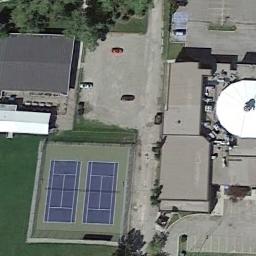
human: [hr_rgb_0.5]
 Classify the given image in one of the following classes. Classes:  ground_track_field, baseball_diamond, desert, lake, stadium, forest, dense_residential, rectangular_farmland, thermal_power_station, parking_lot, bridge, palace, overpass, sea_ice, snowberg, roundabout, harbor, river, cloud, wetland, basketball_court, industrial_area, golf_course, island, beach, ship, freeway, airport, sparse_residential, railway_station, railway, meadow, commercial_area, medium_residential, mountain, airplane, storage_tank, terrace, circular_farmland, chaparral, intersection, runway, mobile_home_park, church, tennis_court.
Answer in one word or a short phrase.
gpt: tennis_court